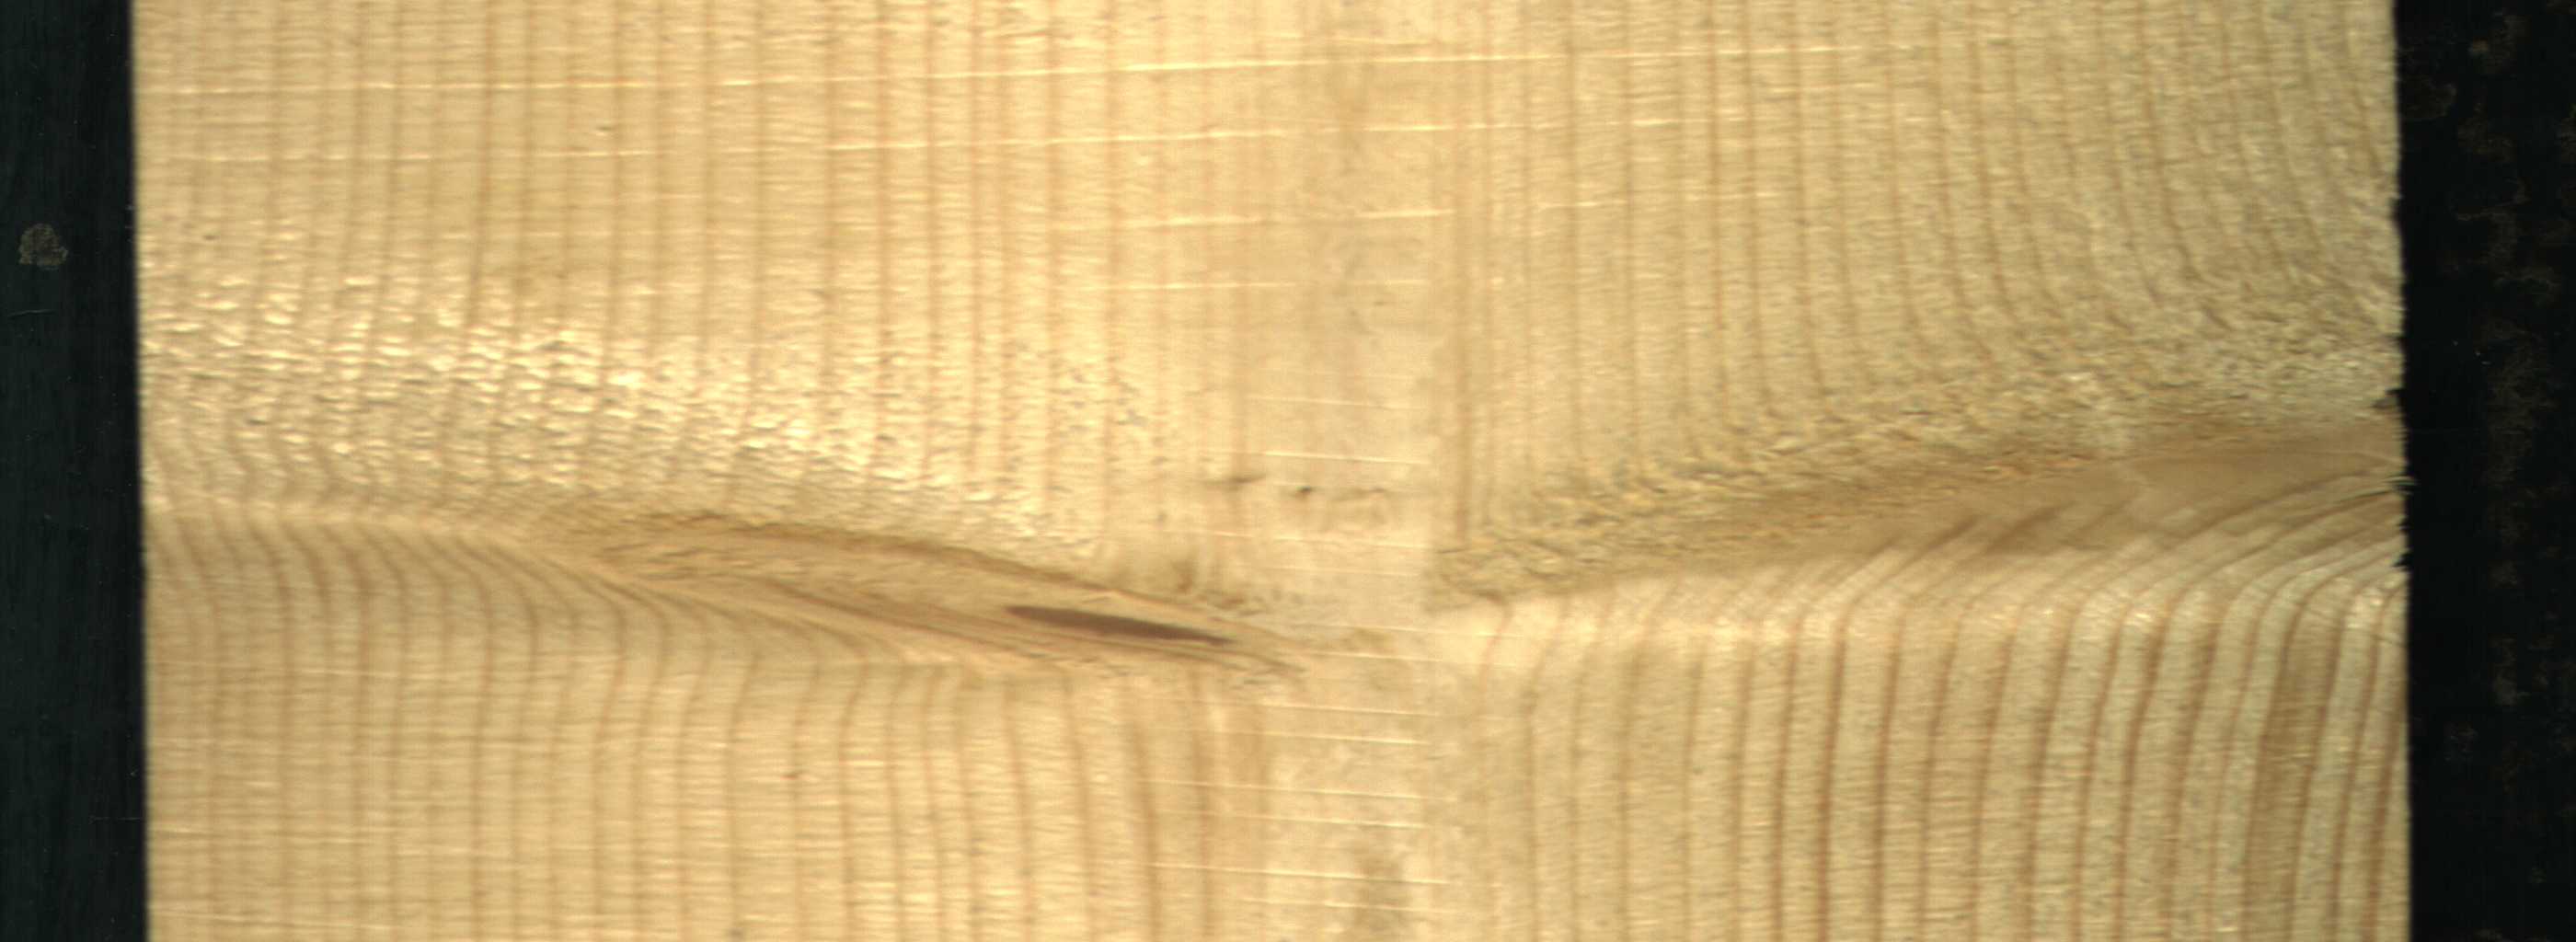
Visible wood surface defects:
Live_Knot
Live_Knot